Interaction volume radius: 5 \u00c5
Interaction volume height: 30 \u00c5
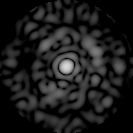
Disorder parameter: 0.8429